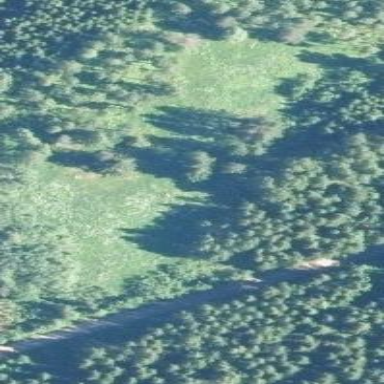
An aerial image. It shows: Beautiful meadow.